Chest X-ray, AP view. Patient: 58 years old, sex M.
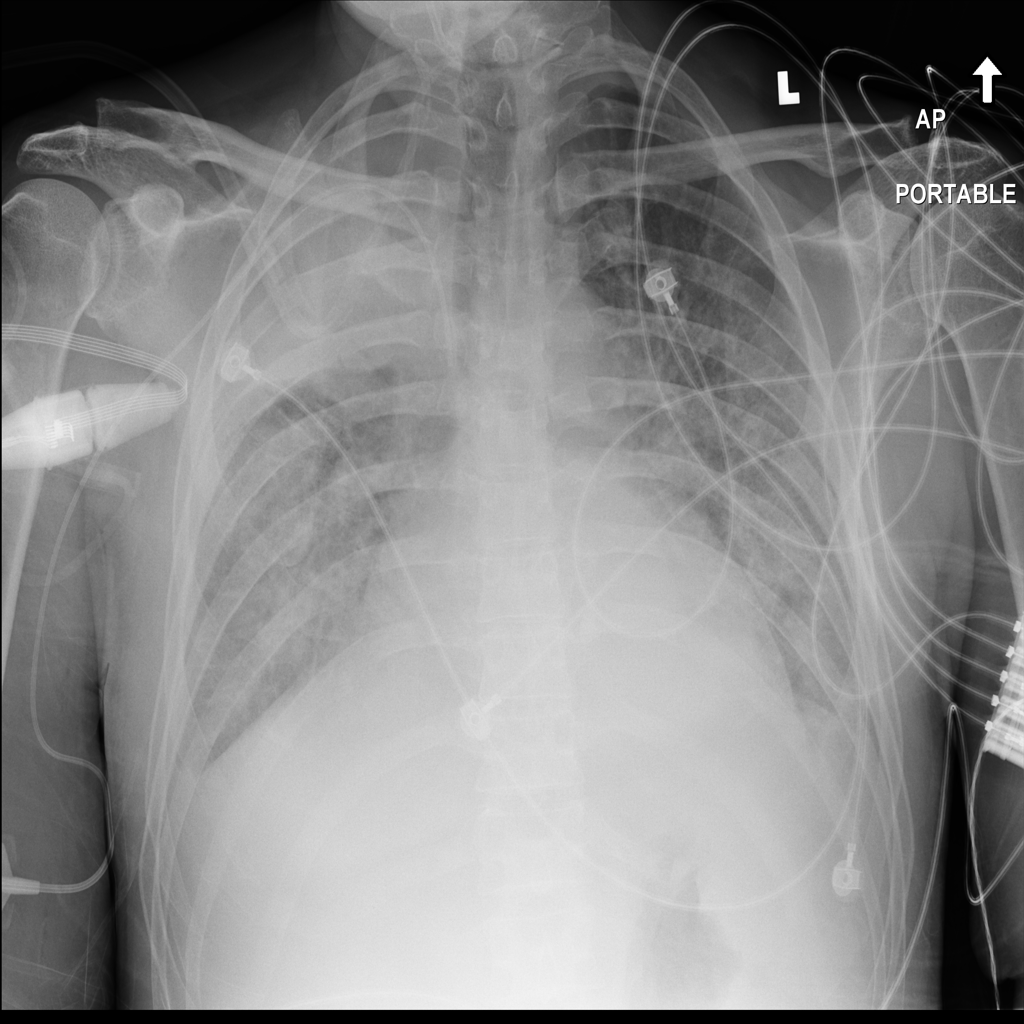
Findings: Atelectasis, Infiltration